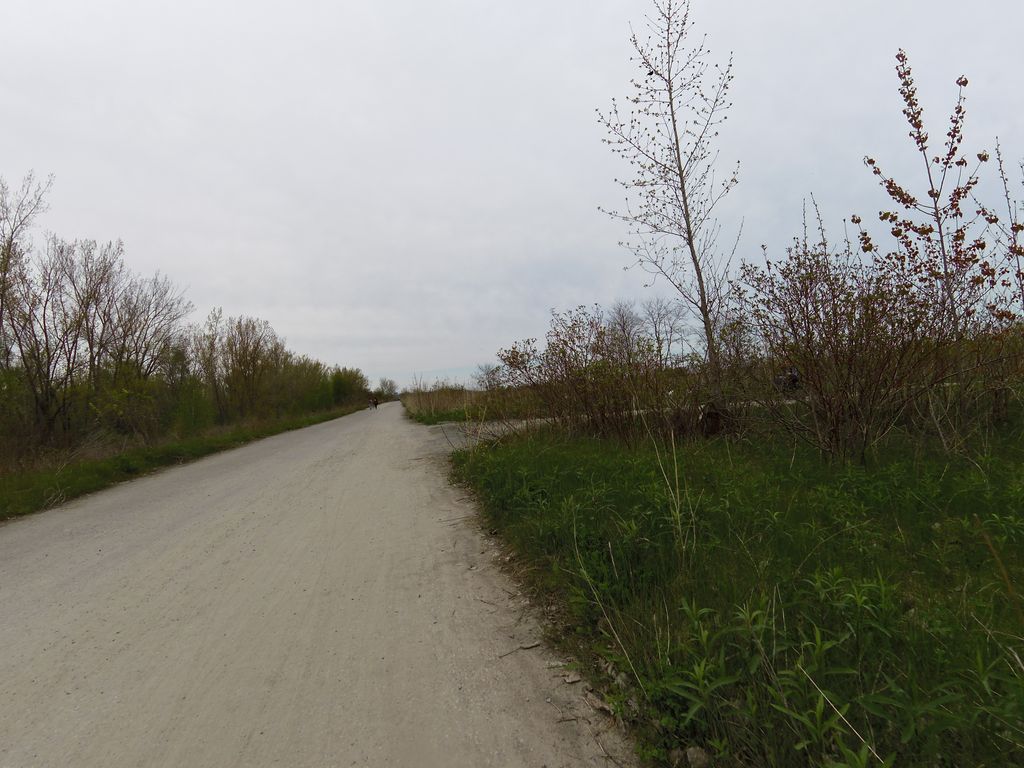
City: toronto